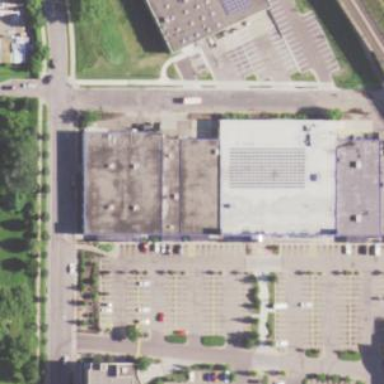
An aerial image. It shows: Retail building.